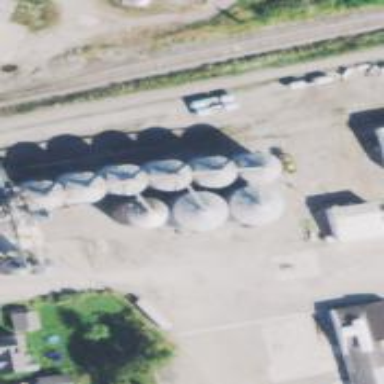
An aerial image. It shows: Silo.